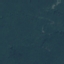
Label: Forest